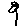
Label: flower